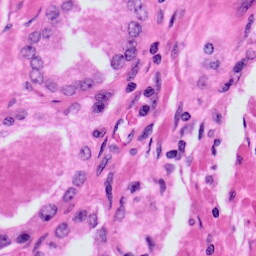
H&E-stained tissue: Prostate